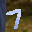
Label: 7